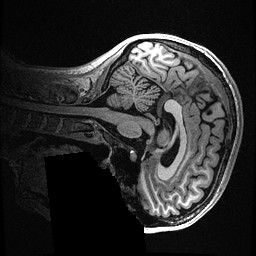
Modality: T1w
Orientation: sagittal
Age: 42
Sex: female
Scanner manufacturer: ge
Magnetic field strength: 3 T
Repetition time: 0.006952 s
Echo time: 0.00292 s